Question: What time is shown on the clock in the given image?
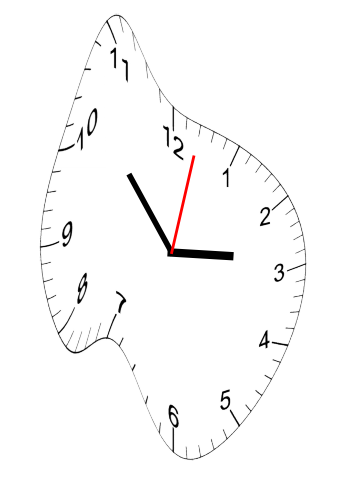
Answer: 02:53:02